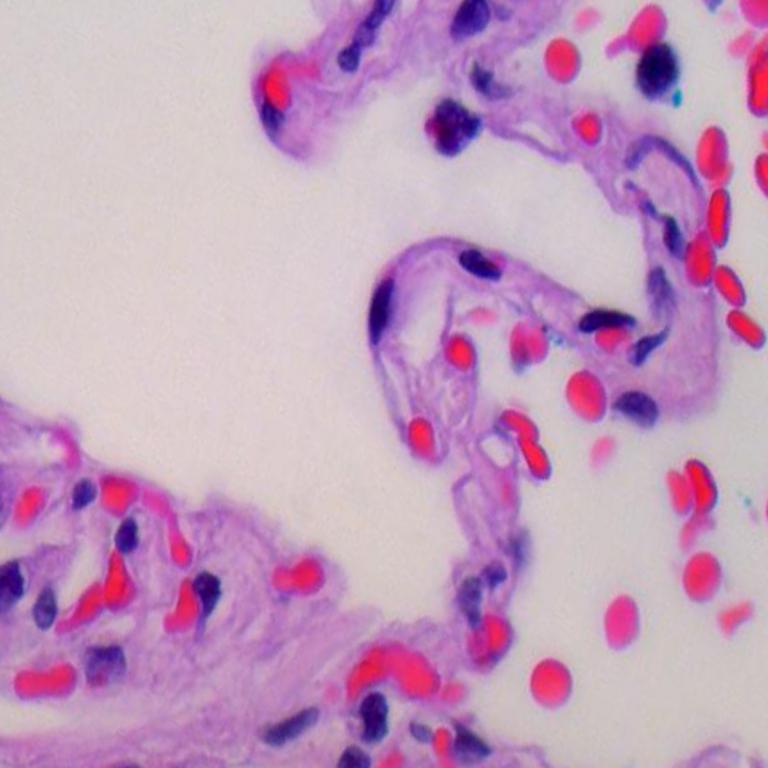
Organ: lung
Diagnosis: benign